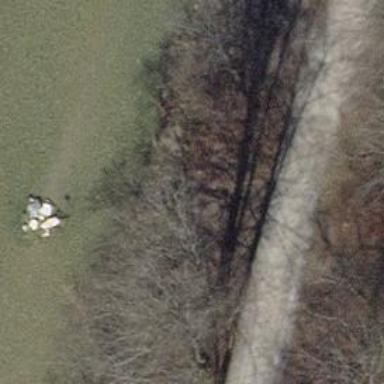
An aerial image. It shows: Bench for seating.